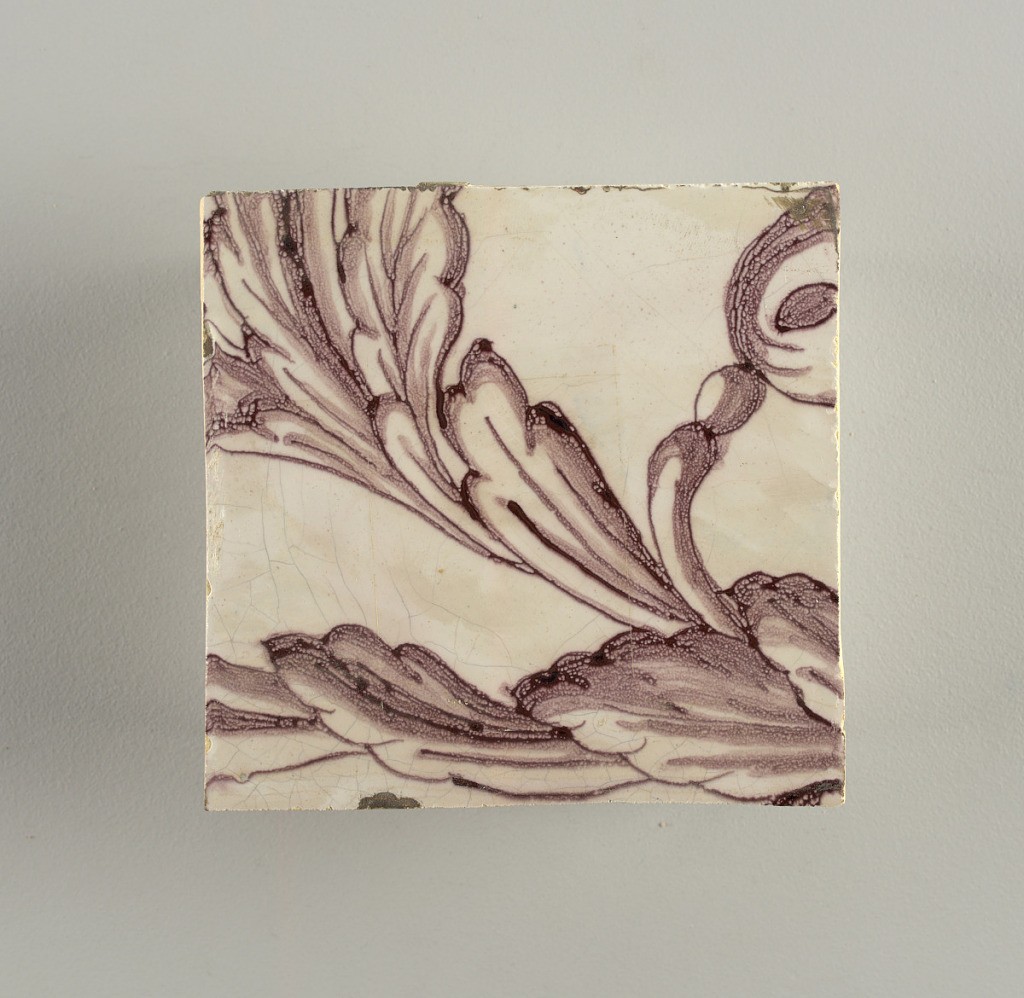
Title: Tile wall facing
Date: ca. 1725
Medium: Tin-glazed earthenware, underglaze
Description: Horizontal rectangle.  Thirty tiles wide and twenty-three tiles high with opening for fireplace eleven tiles wide and ten high.  Foliage arabesques disposed about three vertical axes from which are emphazised by urns at center and right, and at left by the figure of a standing woman carrying an infant on her arm and accompanied by two children.